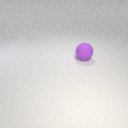
large purple rubber sphere